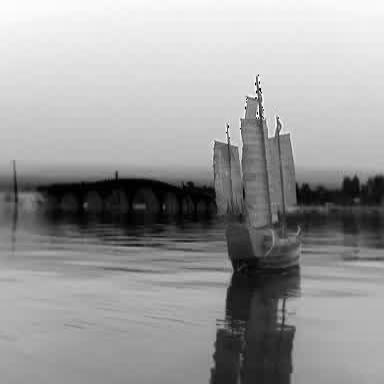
There is a sailboat in the infrared image.